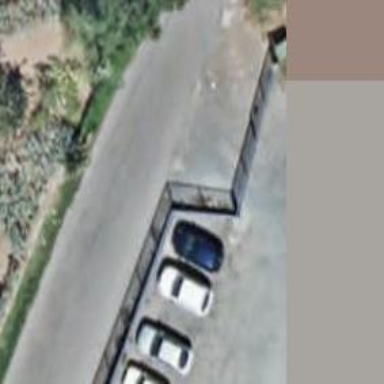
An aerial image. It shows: Parking aisle designated as service road.